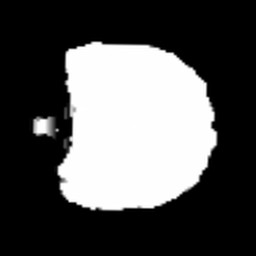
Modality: FA
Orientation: coronal
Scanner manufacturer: siemens
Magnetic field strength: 3 T
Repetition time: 3.6 s
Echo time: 0.092 s